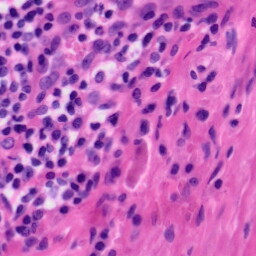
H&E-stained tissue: Tonsil